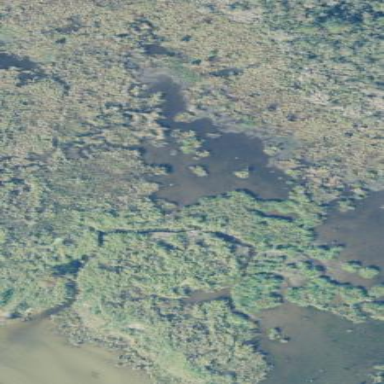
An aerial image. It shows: Marsh wetland.